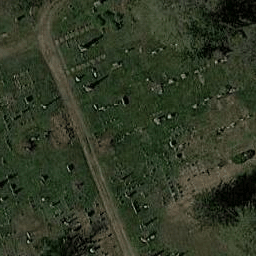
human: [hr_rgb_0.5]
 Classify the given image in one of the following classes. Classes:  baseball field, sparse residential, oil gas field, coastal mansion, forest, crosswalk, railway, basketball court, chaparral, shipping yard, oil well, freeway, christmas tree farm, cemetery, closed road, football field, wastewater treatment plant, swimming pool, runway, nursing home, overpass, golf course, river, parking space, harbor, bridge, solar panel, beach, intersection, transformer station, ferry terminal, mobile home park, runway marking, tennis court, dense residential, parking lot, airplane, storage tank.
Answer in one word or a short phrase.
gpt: cemetery